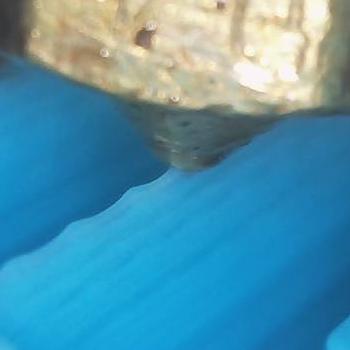
Flow rate: 42%